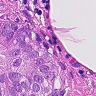
Metastatic tissue present: yes